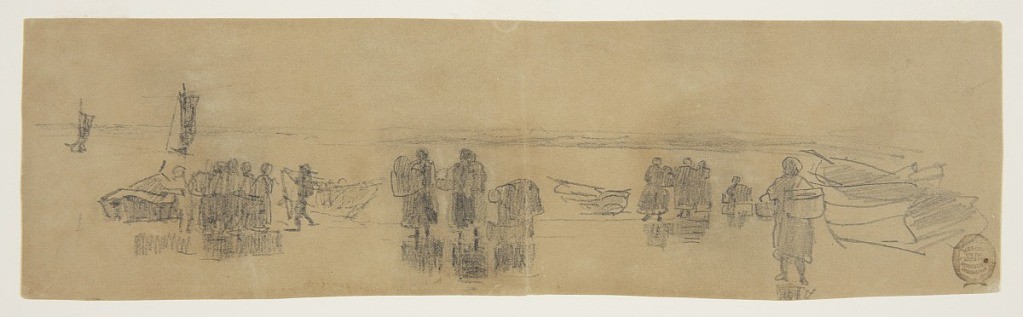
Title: Beach with Four Fishing Boats, Cullercoats, England
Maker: Winslow Homer, American, 1836–1910
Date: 1881–82
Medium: Graphite on gray-green paper
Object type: Drawing
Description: Horizontal view of a beach with four fishing boats drawn up, and groups of women with baskets looking across the water toward two fishing boats with sails.